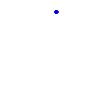
Particle: kaon